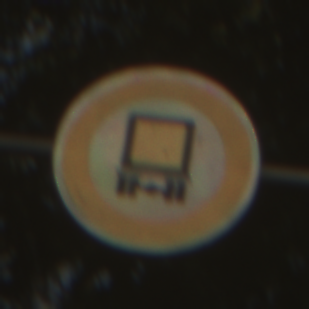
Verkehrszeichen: VerbotKennzeichnungspflichtigeKraftfahrzeugeGefaehrlicheGueter
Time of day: SunriseSunset
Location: Outdoor (Suburban)
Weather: Clear
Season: NotSpecified
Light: Natural